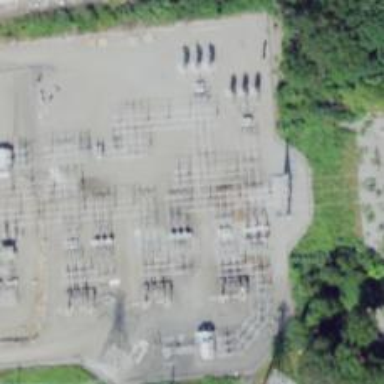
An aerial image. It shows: Switch for power supply.